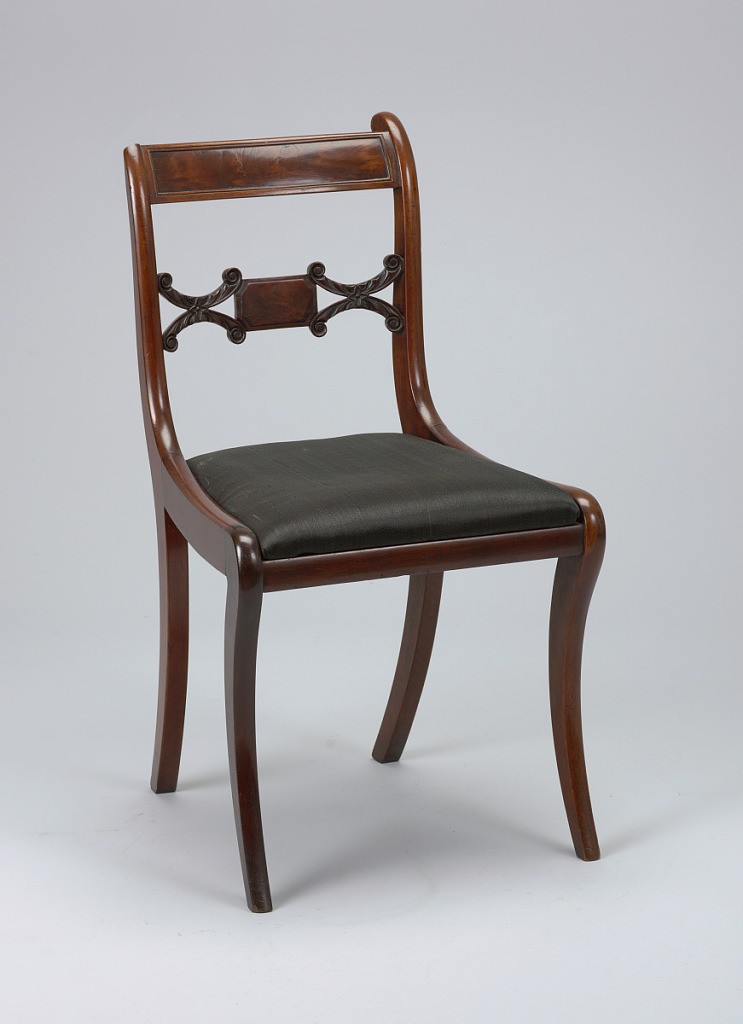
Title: Chair
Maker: John Hewitt, American, 1777–1857
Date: ca. 1820
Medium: wood (mahogany), wood (poplar), horse hair
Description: Back legs flat sided, front legs flat excepting rounded front face; legs curve outward toward bottom, and back legs incline toward eachother at bottom.  Corner posts of back in a double curve terminating at top in on elemenatary volute form.  Flat top rail bowed toward back, slightly arched, with a rectangular panel of inset veneer surrounded by beading.  Splat horizontal, composed of small oblong faced with veneer, flanked oneither side by horizontal coupled C-scrolls deeply carved with foliage, terminating in volutes.  Seat flares  from back to front with straight edges.